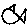
Label: fish